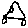
Label: car